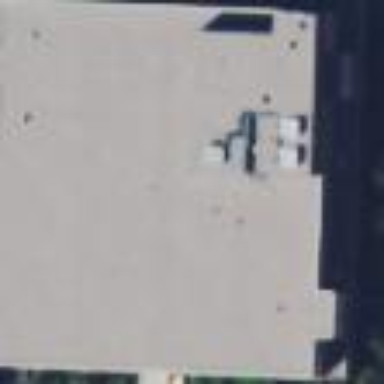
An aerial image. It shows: Library building.